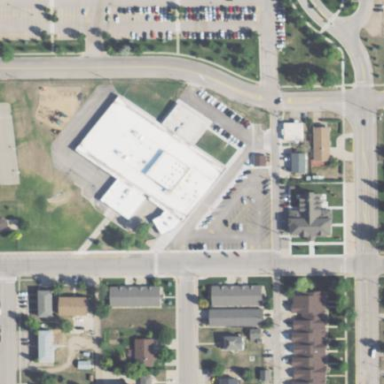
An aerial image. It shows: School building.